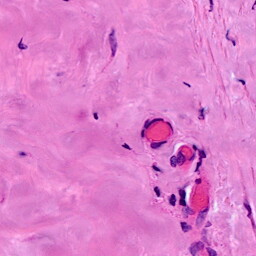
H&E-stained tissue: Breast